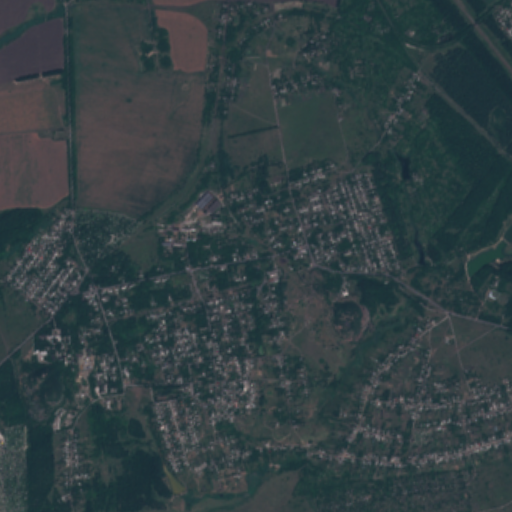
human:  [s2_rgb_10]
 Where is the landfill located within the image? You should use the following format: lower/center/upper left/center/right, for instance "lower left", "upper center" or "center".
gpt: The landfill is located in the lower left of the image.
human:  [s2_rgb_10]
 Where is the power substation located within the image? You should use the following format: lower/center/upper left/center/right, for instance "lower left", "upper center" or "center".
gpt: The power substation is located in the center right of the image.
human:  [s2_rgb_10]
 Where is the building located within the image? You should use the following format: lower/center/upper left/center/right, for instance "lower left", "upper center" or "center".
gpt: There is no building in the image.